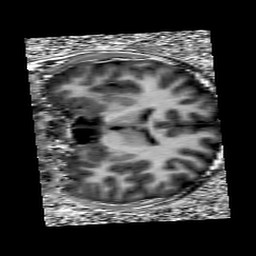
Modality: UNIT1
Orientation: coronal
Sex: male
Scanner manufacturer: siemens
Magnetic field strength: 3 T
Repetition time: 5 s
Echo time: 0.00355 s